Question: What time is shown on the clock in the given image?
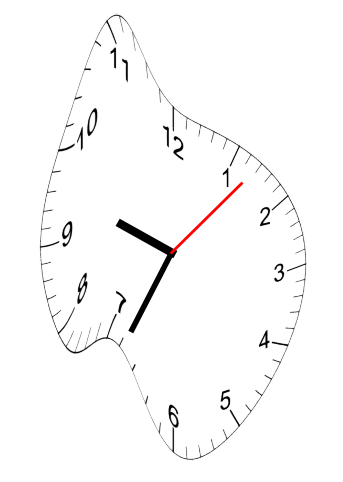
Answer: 09:34:07